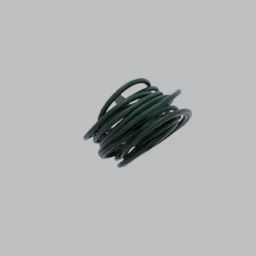
Label: tools